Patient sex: M
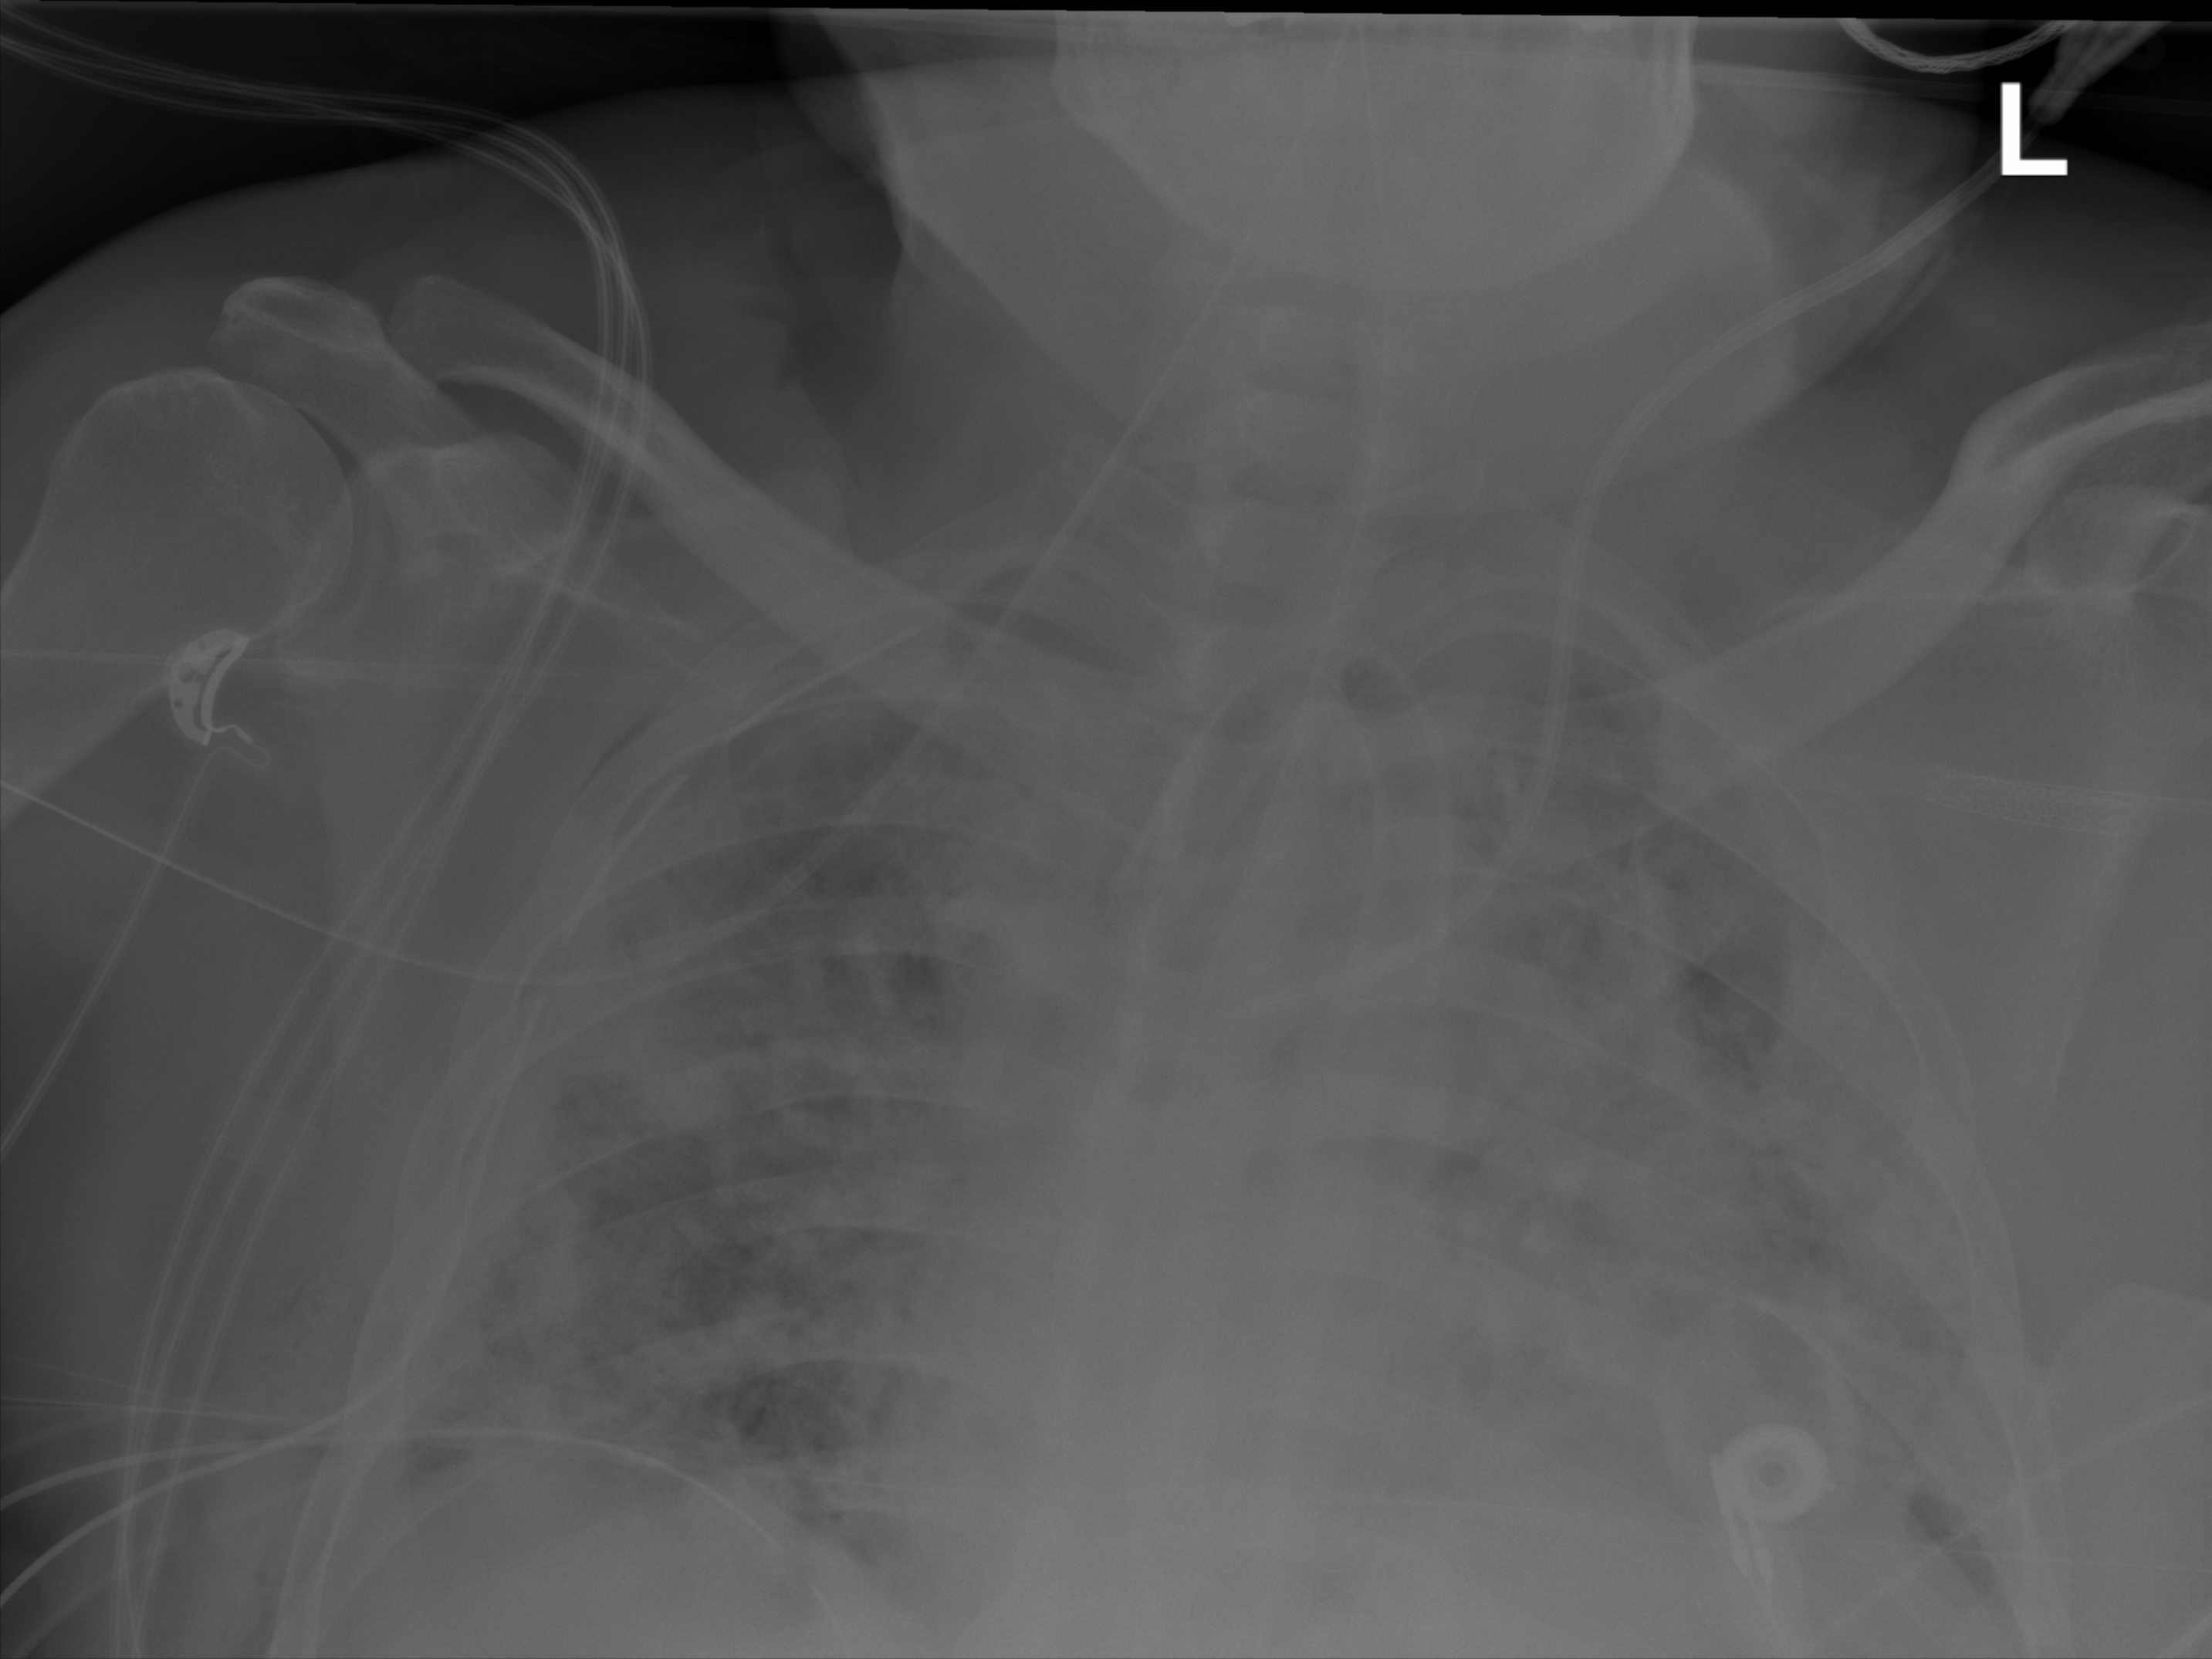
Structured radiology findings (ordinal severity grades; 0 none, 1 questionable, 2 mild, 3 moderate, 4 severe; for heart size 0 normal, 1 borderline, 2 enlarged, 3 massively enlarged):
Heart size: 1
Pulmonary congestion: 2
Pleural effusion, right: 0
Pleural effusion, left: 2
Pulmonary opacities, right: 4
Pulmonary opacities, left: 4
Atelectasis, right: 3
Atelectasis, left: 3